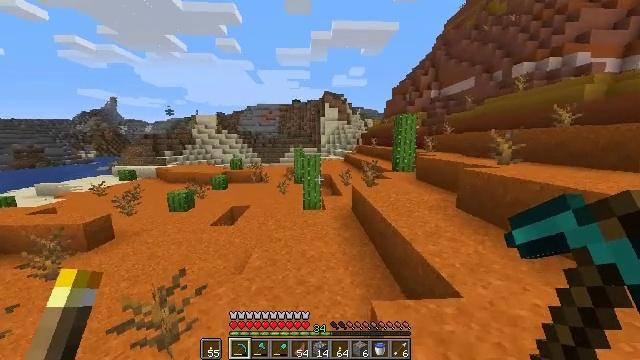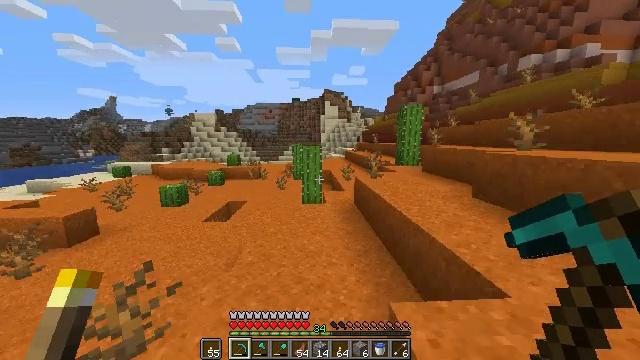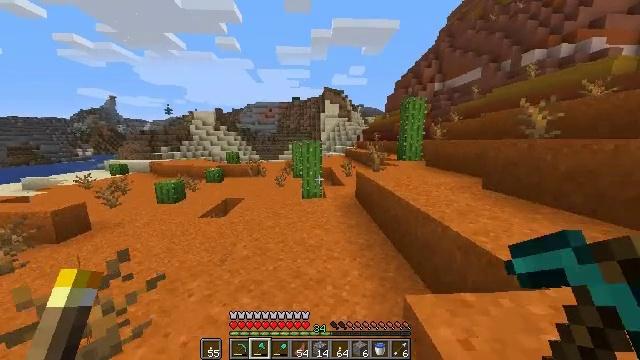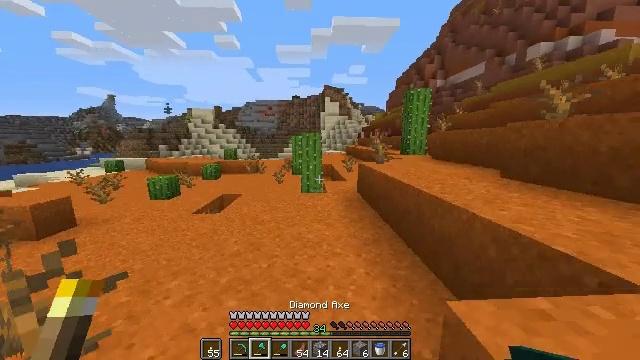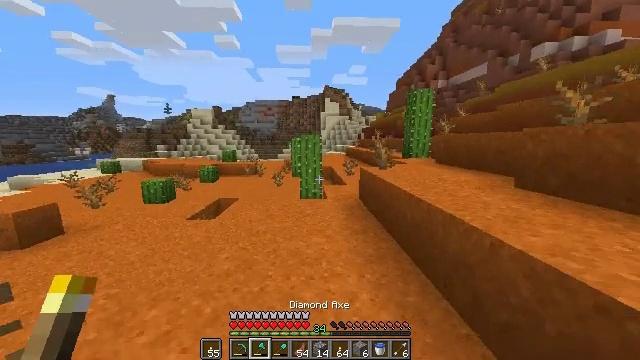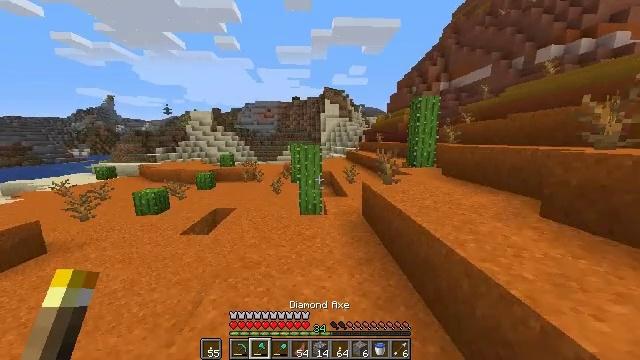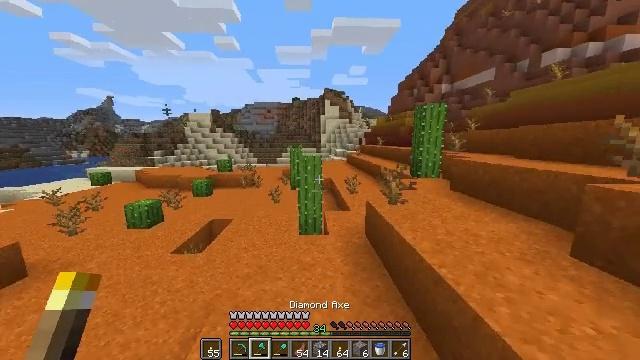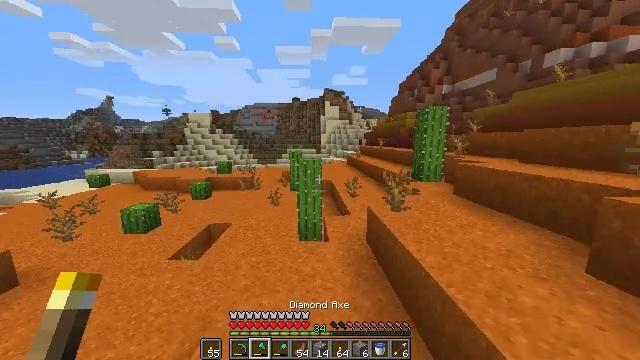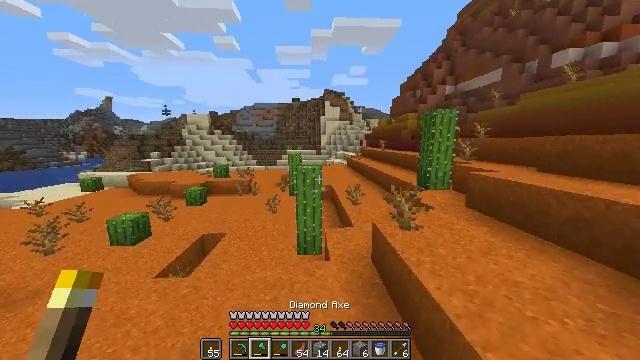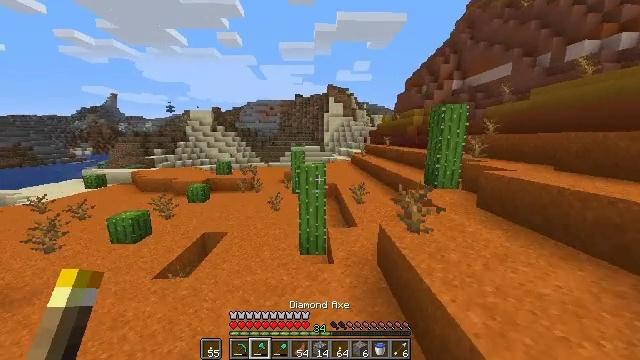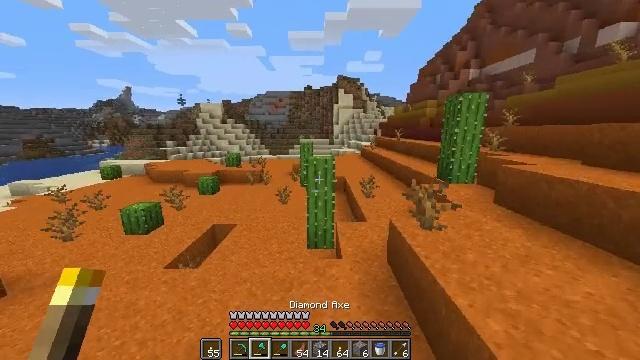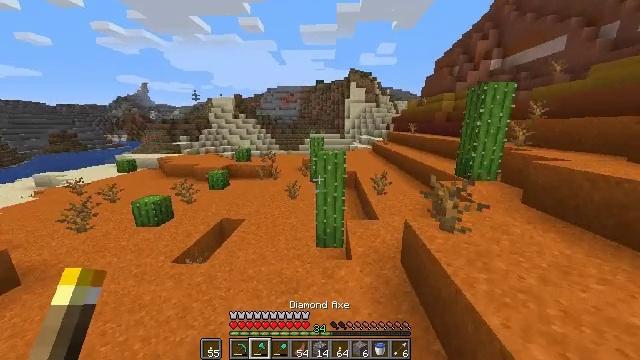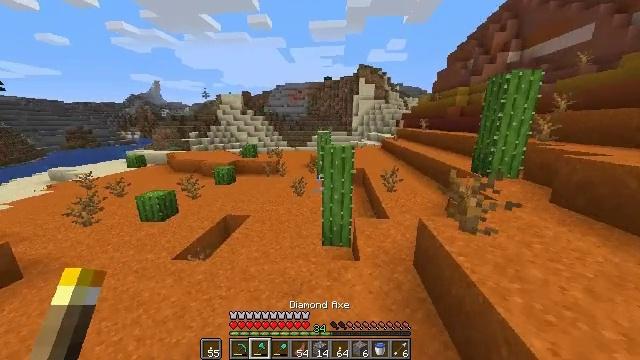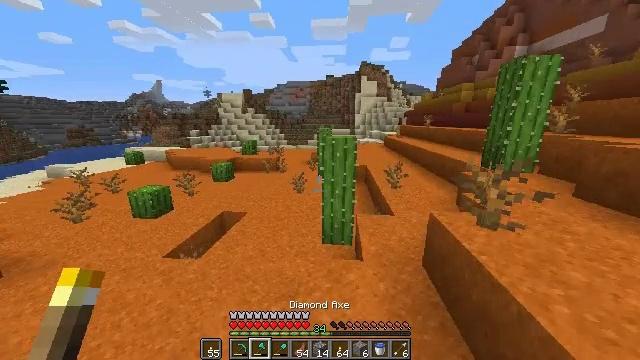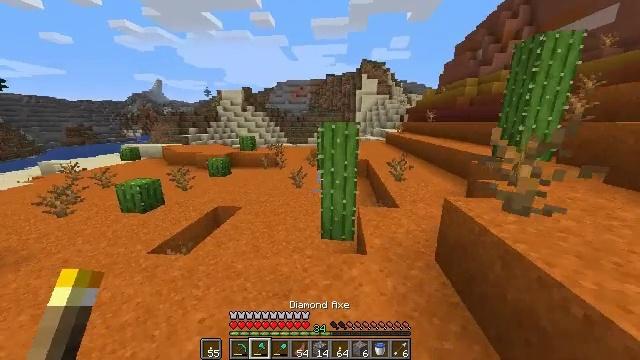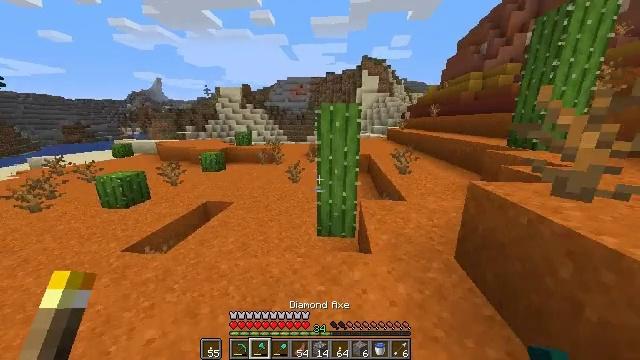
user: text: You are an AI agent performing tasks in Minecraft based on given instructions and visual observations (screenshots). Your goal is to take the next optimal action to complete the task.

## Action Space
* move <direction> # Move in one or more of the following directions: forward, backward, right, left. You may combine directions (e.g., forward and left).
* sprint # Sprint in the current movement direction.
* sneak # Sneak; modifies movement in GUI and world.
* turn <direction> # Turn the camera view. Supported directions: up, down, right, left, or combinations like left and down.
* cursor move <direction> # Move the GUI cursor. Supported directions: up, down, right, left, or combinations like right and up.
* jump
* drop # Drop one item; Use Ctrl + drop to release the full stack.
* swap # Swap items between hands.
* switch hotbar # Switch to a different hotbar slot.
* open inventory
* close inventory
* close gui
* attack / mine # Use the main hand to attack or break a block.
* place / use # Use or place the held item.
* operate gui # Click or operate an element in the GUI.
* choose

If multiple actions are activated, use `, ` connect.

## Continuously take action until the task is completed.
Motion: motion action
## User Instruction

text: Mine cactus from the desert.
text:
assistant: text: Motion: move forward, sprint, jump
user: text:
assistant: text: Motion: move forward, sprint, jump, switch to hotbar 2
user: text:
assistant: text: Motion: move forward, sprint, jump, switch to hotbar 2
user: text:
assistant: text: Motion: move forward, sprint, jump, switch to hotbar 2
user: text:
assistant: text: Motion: move forward, sprint, jump, switch to hotbar 2
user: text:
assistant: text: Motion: move forward, sprint, jump
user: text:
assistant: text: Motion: move forward, sprint, jump
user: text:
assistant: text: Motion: move forward, sprint, jump
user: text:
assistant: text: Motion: move forward, sprint, jump
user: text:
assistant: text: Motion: move forward, sprint, turn left and down, jump
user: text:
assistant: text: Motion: move forward, sprint, turn left and down, jump
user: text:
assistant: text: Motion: move forward, sprint, turn left, jump
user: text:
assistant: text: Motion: move forward, sprint, jump
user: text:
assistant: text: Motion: move forward, sprint, jump
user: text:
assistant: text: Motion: move forward, sprint, jump
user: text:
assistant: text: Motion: move forward, sprint, jump
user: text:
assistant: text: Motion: move forward, sprint
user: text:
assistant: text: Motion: move forward
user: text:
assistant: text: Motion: no_op
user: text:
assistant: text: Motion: attack / mine
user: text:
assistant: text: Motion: attack / mine
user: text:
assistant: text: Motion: attack / mine
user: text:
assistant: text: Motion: turn right and down, attack / mine
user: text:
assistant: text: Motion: turn right, attack / mine
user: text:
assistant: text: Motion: turn right, attack / mine
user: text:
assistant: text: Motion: attack / mine
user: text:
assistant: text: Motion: move back, turn right and up, attack / mine
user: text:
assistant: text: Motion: move back, turn right and up, attack / mine
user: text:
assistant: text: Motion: move back, turn up, attack / mine
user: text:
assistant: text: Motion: move back, turn up, attack / mine